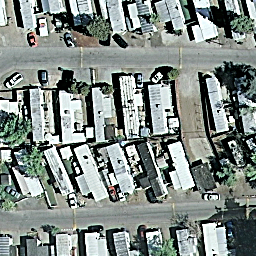
Label: residential